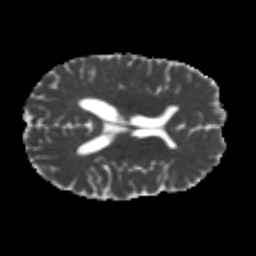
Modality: MD
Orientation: axial
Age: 25
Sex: male
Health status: healthy
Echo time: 0.074 s